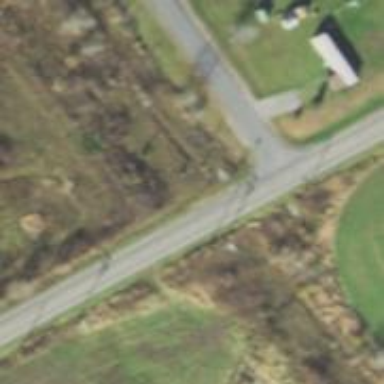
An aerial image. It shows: Tertiary road.